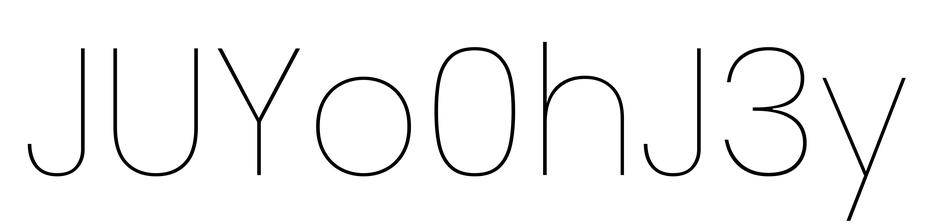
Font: Poppins-Thin